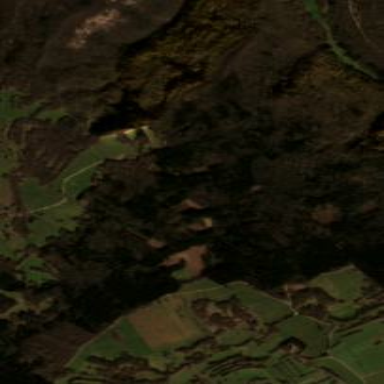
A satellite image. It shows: Forest with mix of leaf types.